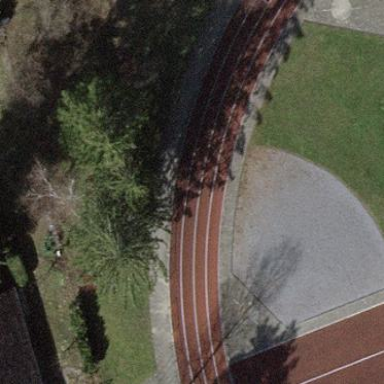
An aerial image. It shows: Shot-put sport pitch in leisure land area.